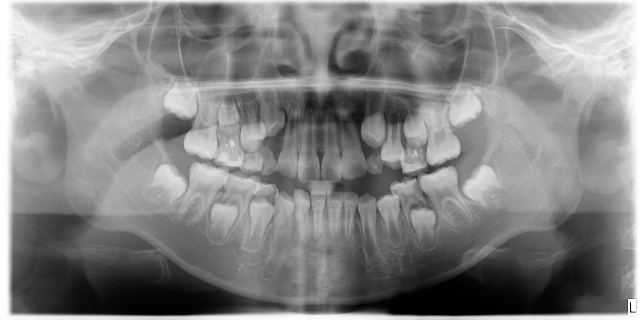
child